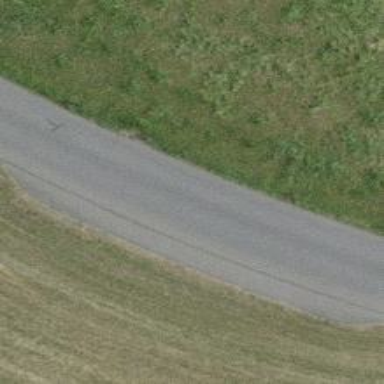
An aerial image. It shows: Passing place on the road.